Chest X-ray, AP view. Patient: 54 years old, sex M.
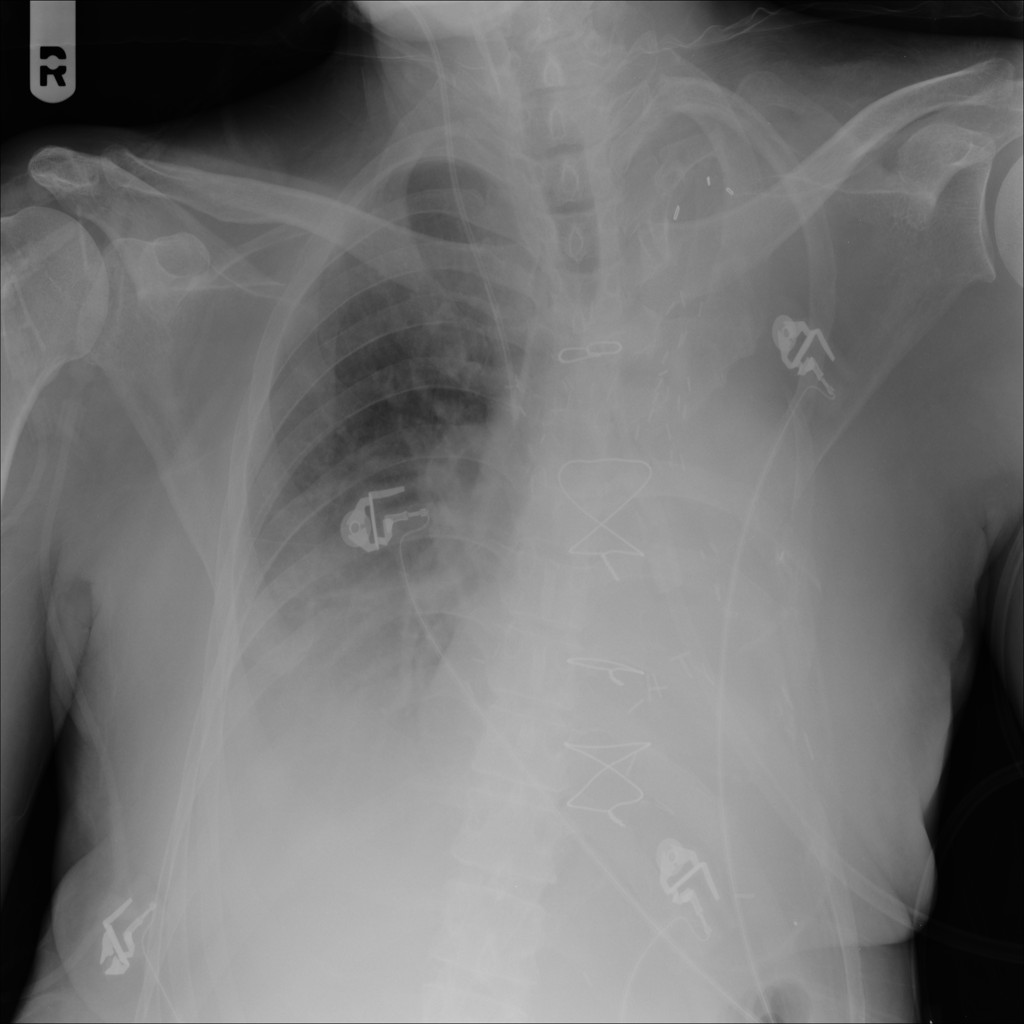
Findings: No Finding